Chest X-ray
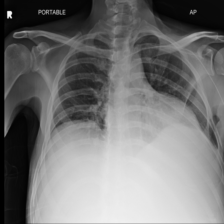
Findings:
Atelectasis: negative
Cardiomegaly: negative
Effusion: negative
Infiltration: negative
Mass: negative
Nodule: negative
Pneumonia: negative
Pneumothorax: negative
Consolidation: negative
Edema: negative
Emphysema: negative
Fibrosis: negative
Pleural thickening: negative
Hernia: negative